Question: I've gone through the <URL> that creates a simple libgdx game catching raindrops in a bucket. I want to learn more about using images, so I tried replacing the raindrop with a baby.

When I try loading baby.png, I get the following error:
'''
com.badlogic.gdx.utils.GdxRuntimeException: Texture width and height must be
powers of two: 60x83
'''
How can I load an image of whatever size I want?
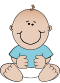
Answer: A little reading led me to a description of <URL>, you can also just disable the rule about image sizes if you don't care about the performance difference.
'''
Texture.setEnforcePotImages(false);
'''
You can learn more about game atlases in <URL>.
To create your own atlas, you can start by using the <URL>, but I recommend eventually creating a command-line project to automatically pack your raw images.
I posted an <URL> that takes the example code from the bucket and raindrop tutorial, and switches to using a TextureAtlas. Now, I load the atlas and then load the images from the atlas.
'''
atlas = new TextureAtlas(Gdx.files.internal("atlas/plank.pack"));
dropImage = atlas.findRegion("images/baby");
bucketImage = atlas.findRegion("images/bucket");
'''
One bug I found is that the images wouldn't load in the HTML project. I found out that you can work around the bug by putting all your images in a subfolder.
I created a new project to hold the TexturePacker and any unit tests that I want to add later. The texture packer looks like this:
'''
package com.github.donkirkby.plank;
import com.badlogic.gdx.tools.imagepacker.TexturePacker2;
public class PlankPacker {
public static void main (String[] args) throws Exception {
TexturePacker2.process(
"raw-assets", // source folder
"../plank-game-android/assets/atlas", // destination
"plank.pack"); // data file
}
}
'''